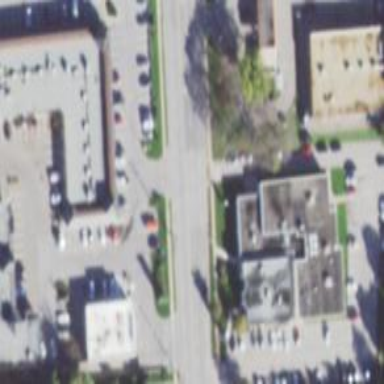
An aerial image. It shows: Retail area.